Question: I have a matrix to plot and I am using the following lines:
'''
library(lattice)
levelplot(cont.freq)
'''
I want to get rid of the black things in the plot? I would like to use rownames and colnames of the matrix for x&y labeling. However I don't know how to represent them in a nice way.
By the way, matrix is 1284x1284..

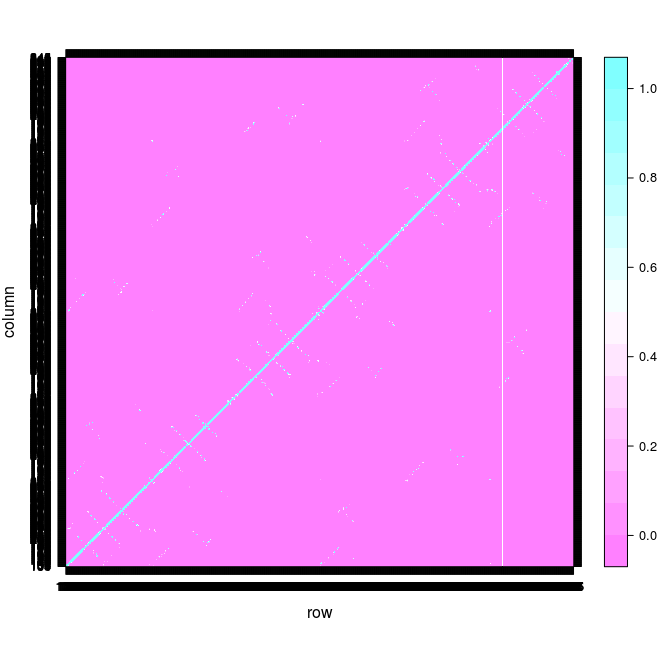
Answer: Following works:
'''
x_at <- pretty(seq_len(nrow(cont.freq)))
y_at <- pretty(seq_len(ncol(cont.freq)))
levelplot(cont.freq, rm.na = TRUE, scales=list(y=list(at=y_at),x=list(at=x_at)), xlab="Residue ID", ylab="Residue ID", main="Contact Frequency")
'''